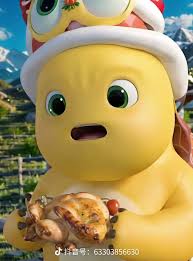
Label: nailong